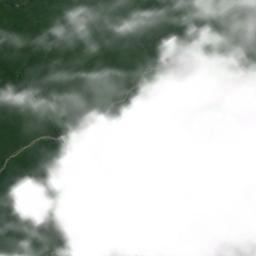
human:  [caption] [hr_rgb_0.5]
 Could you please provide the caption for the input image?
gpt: Thick white clouds cover the green earth .

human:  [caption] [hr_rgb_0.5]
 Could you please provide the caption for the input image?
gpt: The stratus clouds are located above the land covered by dense vegetation and a river goes the land .

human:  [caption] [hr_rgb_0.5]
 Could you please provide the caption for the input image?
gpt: The white cloud is above green land .

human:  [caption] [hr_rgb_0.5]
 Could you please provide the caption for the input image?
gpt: A thin cloud floats on the sea .

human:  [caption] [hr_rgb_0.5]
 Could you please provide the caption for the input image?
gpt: A large thick white cloud over a green land .